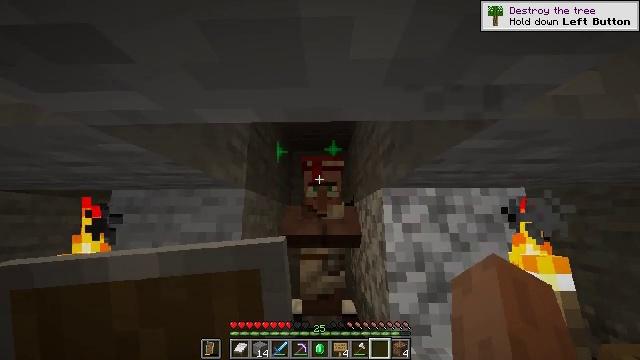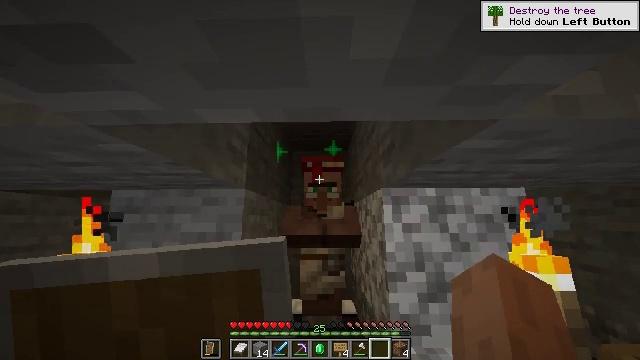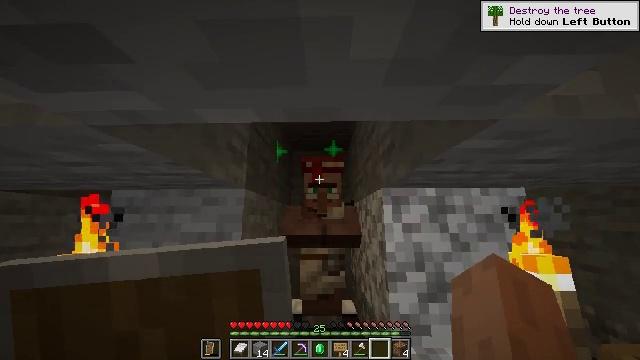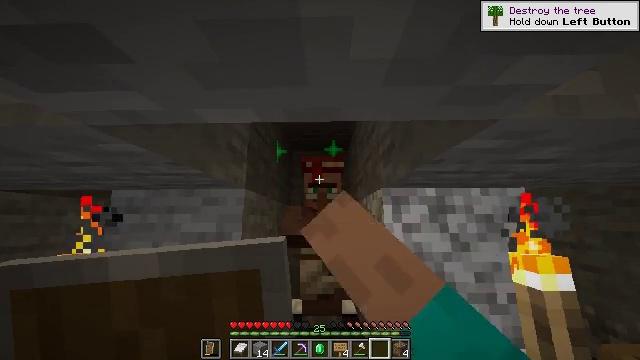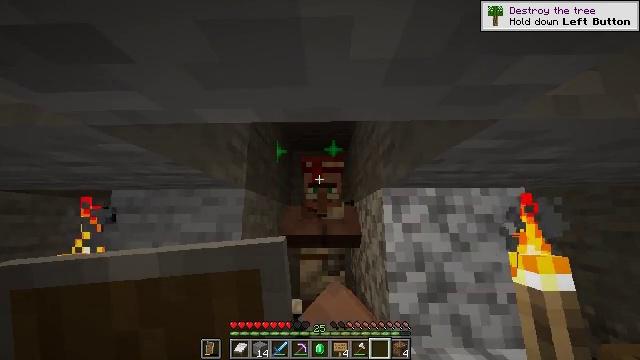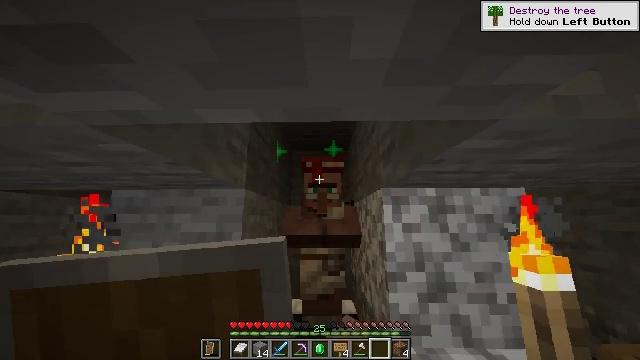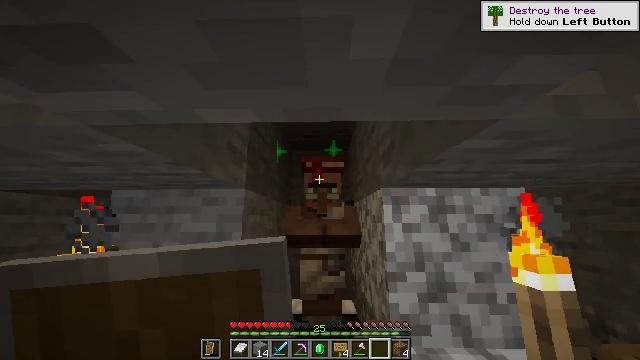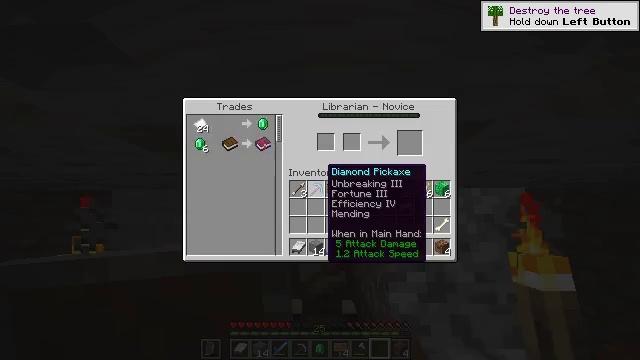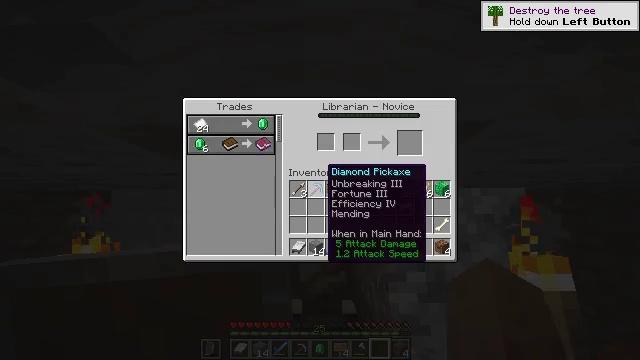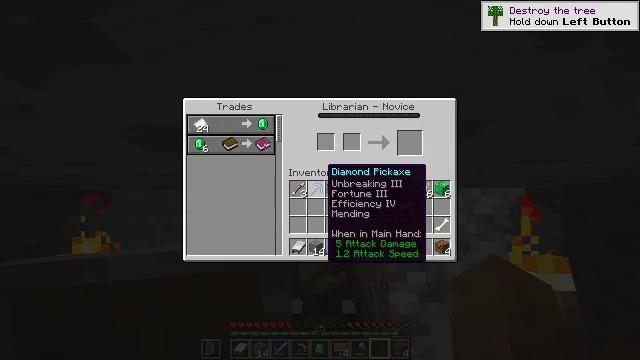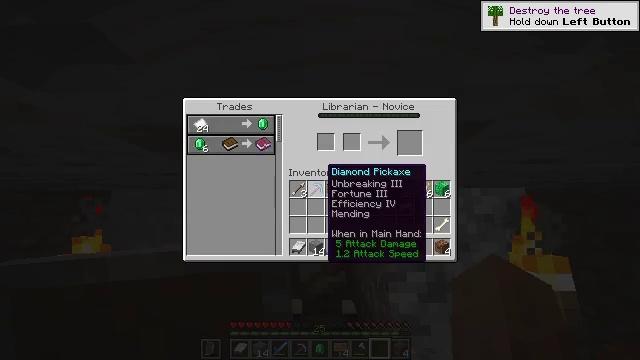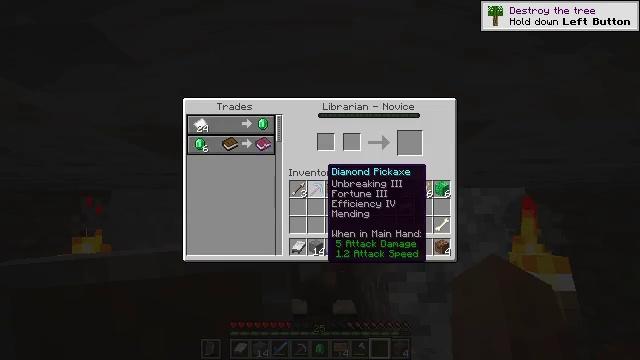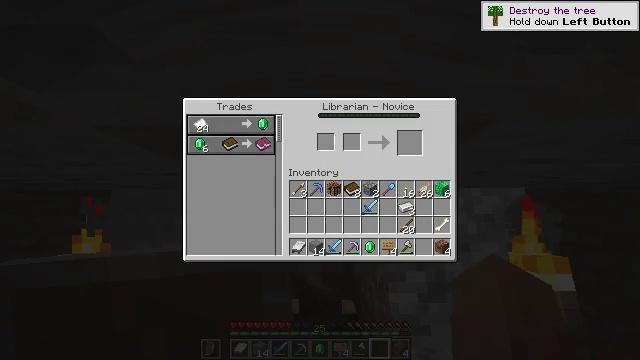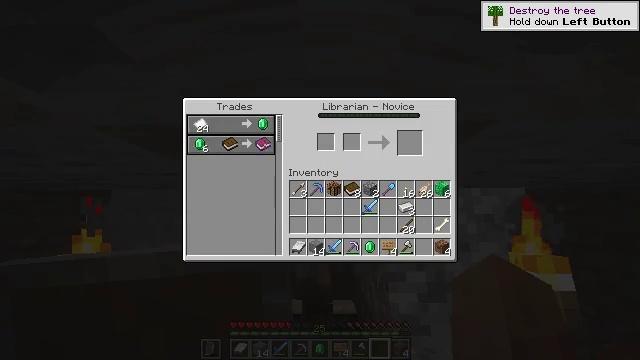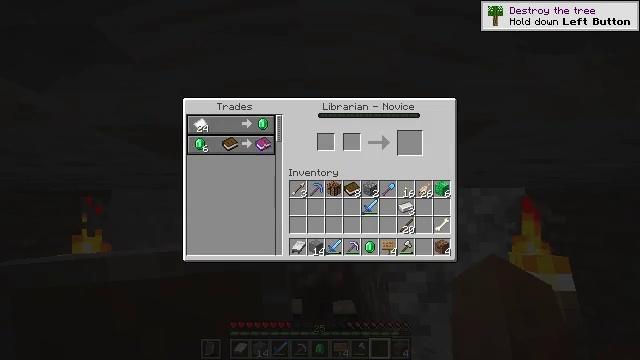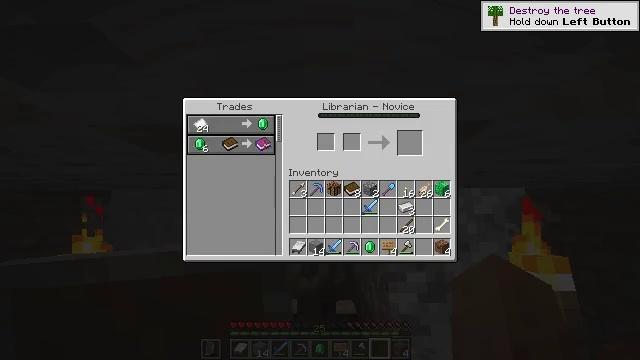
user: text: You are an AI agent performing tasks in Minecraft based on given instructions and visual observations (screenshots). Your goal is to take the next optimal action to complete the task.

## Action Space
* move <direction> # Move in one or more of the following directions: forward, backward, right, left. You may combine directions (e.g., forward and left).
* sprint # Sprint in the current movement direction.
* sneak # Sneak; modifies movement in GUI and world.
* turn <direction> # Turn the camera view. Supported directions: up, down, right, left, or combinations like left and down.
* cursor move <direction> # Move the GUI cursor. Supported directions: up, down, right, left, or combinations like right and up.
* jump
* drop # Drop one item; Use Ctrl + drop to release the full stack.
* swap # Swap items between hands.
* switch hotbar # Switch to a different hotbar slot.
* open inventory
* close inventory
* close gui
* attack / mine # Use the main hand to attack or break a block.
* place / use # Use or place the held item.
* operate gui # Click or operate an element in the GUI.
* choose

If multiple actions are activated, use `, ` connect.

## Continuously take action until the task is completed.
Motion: motion action
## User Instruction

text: Destroy the lectern to reuse it.
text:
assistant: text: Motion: no_op
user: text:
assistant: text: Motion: use / place
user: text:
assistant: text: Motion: use / place
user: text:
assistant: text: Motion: use / place
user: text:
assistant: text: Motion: no_op
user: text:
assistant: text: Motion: no_op
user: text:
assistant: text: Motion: open gui
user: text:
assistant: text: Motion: no_op
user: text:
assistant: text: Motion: no_op
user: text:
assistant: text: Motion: no_op
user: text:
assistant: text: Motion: no_op
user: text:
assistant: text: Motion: cursor move left and up
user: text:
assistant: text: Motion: cursor move left
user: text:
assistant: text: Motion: no_op
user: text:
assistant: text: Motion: no_op
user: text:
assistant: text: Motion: cursor move left
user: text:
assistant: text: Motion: no_op
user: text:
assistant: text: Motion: no_op
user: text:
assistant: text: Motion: no_op
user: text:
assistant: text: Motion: no_op
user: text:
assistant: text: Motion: no_op
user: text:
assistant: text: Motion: no_op
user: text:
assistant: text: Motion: no_op
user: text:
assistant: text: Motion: cursor move right and down
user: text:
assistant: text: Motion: cursor move right and down
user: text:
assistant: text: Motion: no_op
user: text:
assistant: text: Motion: close gui
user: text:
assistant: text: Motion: no_op
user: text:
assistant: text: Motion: no_op
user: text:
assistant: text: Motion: no_op